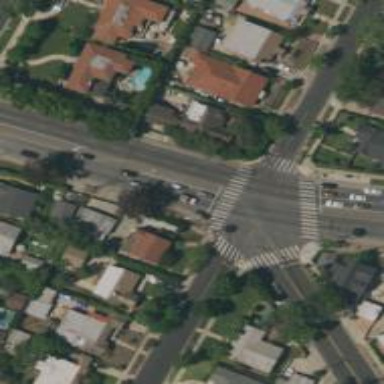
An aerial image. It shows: Crossing road.